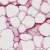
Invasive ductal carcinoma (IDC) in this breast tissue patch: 0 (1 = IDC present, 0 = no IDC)